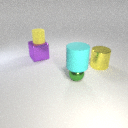
large yellow metal cylinder to the right of small green metal sphere